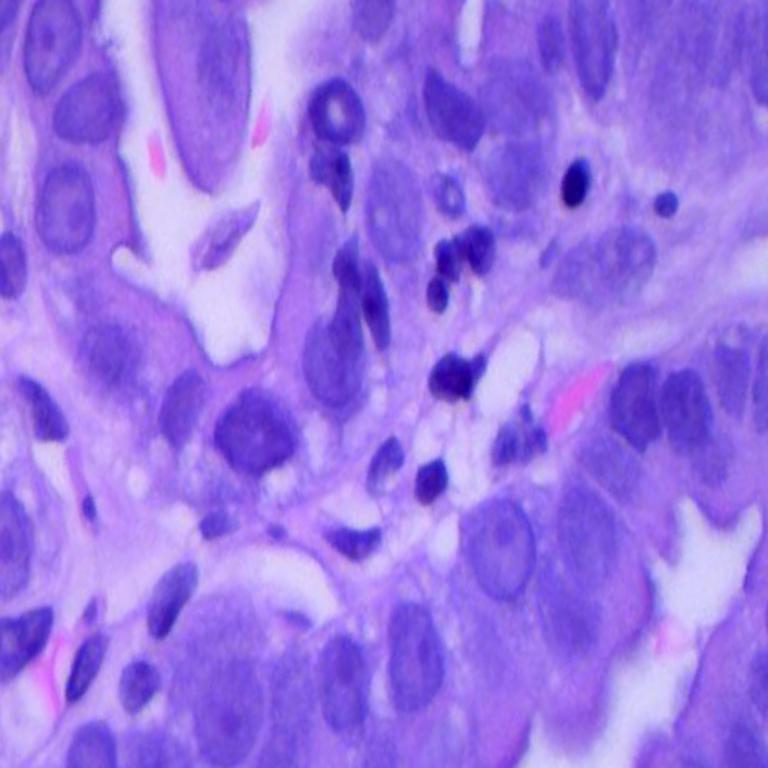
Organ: lung
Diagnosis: adenocarcinomas